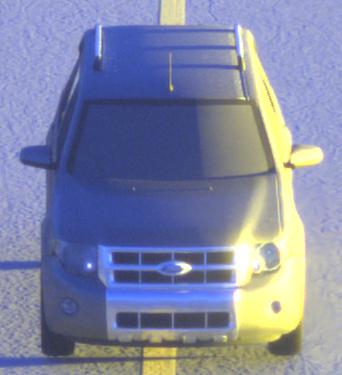
Make: Ford
Model: Escape Hybrid
Detailed model: -
Model produced from: 2004
Model produced until: 2012
Doors: 5
Color: gray
Road condition: dry road
Daytime: sunrise or sunset
Contrast: high contrast